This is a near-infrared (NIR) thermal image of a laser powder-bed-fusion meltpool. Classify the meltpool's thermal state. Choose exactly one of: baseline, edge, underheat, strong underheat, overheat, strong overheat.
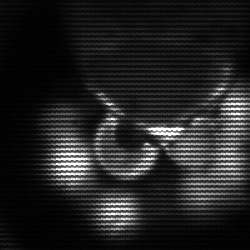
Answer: edge